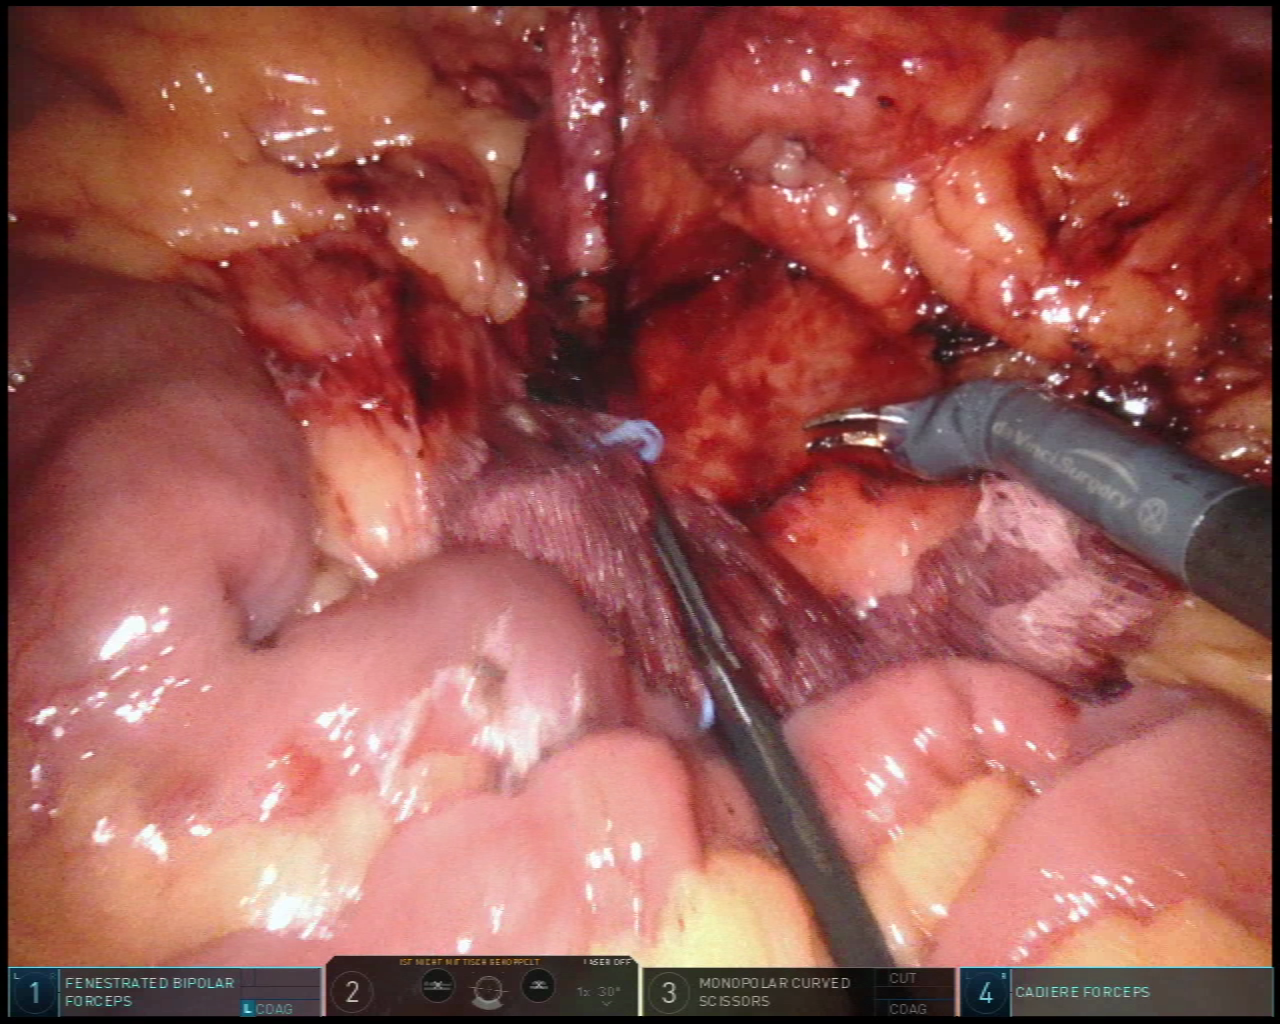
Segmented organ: small_intestine
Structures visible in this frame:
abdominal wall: no
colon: no
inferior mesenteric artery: no
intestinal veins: no
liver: no
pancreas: no
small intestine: yes
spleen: no
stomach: no
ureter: no
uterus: no
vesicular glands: no